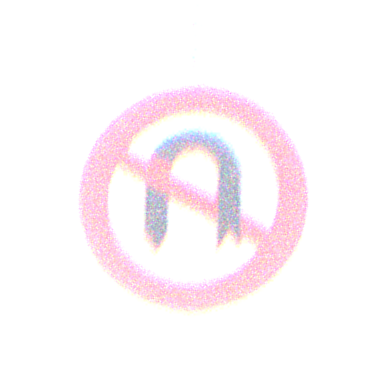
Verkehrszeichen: VerbotWenden
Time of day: MorningAfternoon
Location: Outdoor (RoadRail)
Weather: PartlyCloudy
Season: NotSpecified
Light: Natural